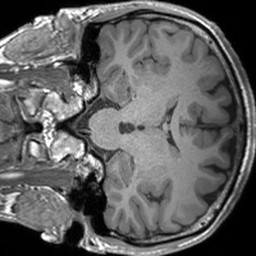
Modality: T1w
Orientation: coronal
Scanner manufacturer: siemens
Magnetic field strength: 3 T
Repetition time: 1.54 s
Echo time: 0.00234 s